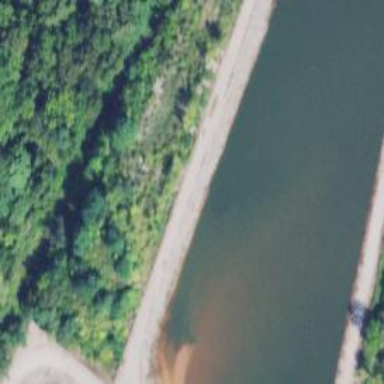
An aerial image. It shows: Reservoir of water.